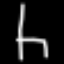
Label: chair